Question: i have a question about to search listing with vue and axios. My qouestion is how to get pass filter data after i have post to search listing with post method. So this is my part of components.
'''
<template>
<div class="col-md-3 col-sm-4">
<div class="filter-sidebar">
<div class="col-md-12 form-title">
<h2>Temukan aplikasi berdasarkan</h2>
</div>
<form id="search" role="form" class="" @submit.stop.prevent="searchCatForm" method="post">
<div class="col-md-12 form-group category">
<label class="control-label" for="category">Kategori Aplikasi</label>
<select id="category" name="category" class="form-control" v-model="selectcategory.category">
<option v-for="category in categories" :key="category.id" :value="category.id">{{category.category_name}}</option>
</select>
</div>
<div class="col-md-12 form-group button">
<button type="submit" class="btn tp-btn-primary tp-btn-lg btn-block">Cari</button>
<router-link :to="{name: 'listings'}" class="btn btn-reset"><i class="fa fa-repeat"></i>Reset</router-link>
</div>
</form>
</div>
</div>
</template>
<script>
import axios from 'axios'
import {API_BASE} from '../Config/config'
export default {
name: 'Sidebar',
data() {
return {
categories: [],
selectcategory: {}
}
},
created() {
let url = '${API_BASE}/listings'
axios.get(url)
.then(response => {
this.categories = response.data.categories
})
.catch(error => {
console.log(error)
})
},
methods: {
searchCatForm() {
let urlpost = '${API_BASE}/listings/search/filter'
console.log('submiting')
axios.post(urlpost, this.selectcategory)
.then(response => {
this.$router.push({name: 'searchlistingcategory'})
console.log('successfull')
})
.catch(error => {
console.log(error)
})
}
}
}
</script>
'''
'''
<template>
<div>
<div class="tp-page-head-search-listings">
<div class="container">
<div class="row">
<div class="col-md-12">
<div class="page-header">
<h1>Pencarian Listing Berdasarkan Kategori</h1>
</div>
</div>
</div>
</div>
</div>
<div class="tp-breadcrumb">
<div class="container">
<div class="row">
<div class="col-md-8">
<ol class="breadcrumb">
<li><router-link :to="{name: 'home'}">Beranda</router-link></li>
<li class="active">Pencarian Listing</li>
</ol>
</div>
</div>
</div>
</div>
<div class="main-container">
<div class="container">
<div class="row">
<sidebar></sidebar>
<div class="col-md-9 col-sm-8">
<div class="row">
<div class="col-md-4 vendor-box" style="min-height:410px;">
<div class="vendor-image">
<a href="">
<img :src="" class="img-responsive">
<img :src="urllisting" class="img-responsive">
</a>
</div>
<div class="vendor-detail">
<div class="caption">
<h2>
<router-link :to="{name: 'singlelisting', params: { listing_slug: listing.listing_slug, id: listing.id }}" class="title">
{{listing.title}}
</router-link>
</h2>
<p class="location center" style="min-height:42px;"></p>
<p class="location center" style="min-height:42px;"></p>
<p align="right">
<span>
<i class="fa fa-eye"></i>
</span>
</p>
</div>
<div class="clearfix"></div>
</div>
</div>
</div>
</div>
</div>
</div>
</div>
</div>
</template>
<script>
import axios from 'axios'
import {API_BASE} from '../Config/config'
import Sidebar from '../Layouts/Sidebar.vue'
export default {
name: 'Search-Category-Listing',
components: {
Sidebar
},
data() {
return {
searchlistingcategory: {
filter: []
},
urllisting: 'http://localhost:8000/upload/logo-default.png',
}
},
}
</script>
'''
'''
{
path: '/listings/search/filter',
name: 'searchlistingcategory',
component: SearchListingCategory,
},
'''
And this is results on browser vue devtools, if i post and choose category based on sidebar, example category id :3. :

Now, how and with what method i can get this data push all data results to searchlistingcategory component? Thank you
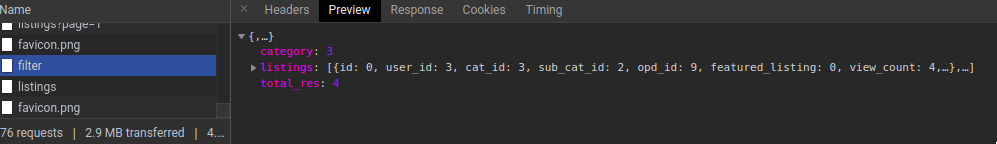
Answer: Add a prop to 'Search-Category-Listing'
'''
export default {
name: 'Search-Category-Listing',
props: ['listing']
components: {
Sidebar
},
data() {
return {
searchlistingcategory: {
filter: []
},
urllisting: 'http://localhost:8000/upload/logo-default.png',
}
},
}
'''
and send the data when pushing to the route.
'''
this.$router.push({name: 'searchlistingcategory', params: {listing: response.data.listings } }})
'''
You also need to change your route definition so params are pushed as props to the component
'''
{
path: '/listings/search/filter',
name: 'searchlistingcategory',
component: SearchListingCategory,
props: true
},
'''
Note that when using 'props: true' a route can only be navigated to using 'name' and not by using 'path'.